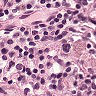
Metastatic tissue present: no